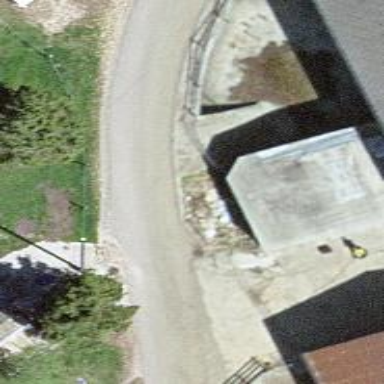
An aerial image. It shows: Garage building.